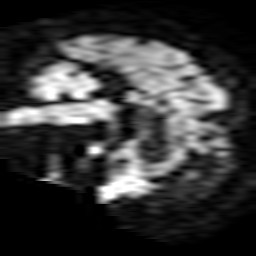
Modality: TRACE
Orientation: sagittal
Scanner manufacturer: philips
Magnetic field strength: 1.5 T
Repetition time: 3.106 s
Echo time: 0.06241 s